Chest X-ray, AP view. Patient: 74 years old, sex M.
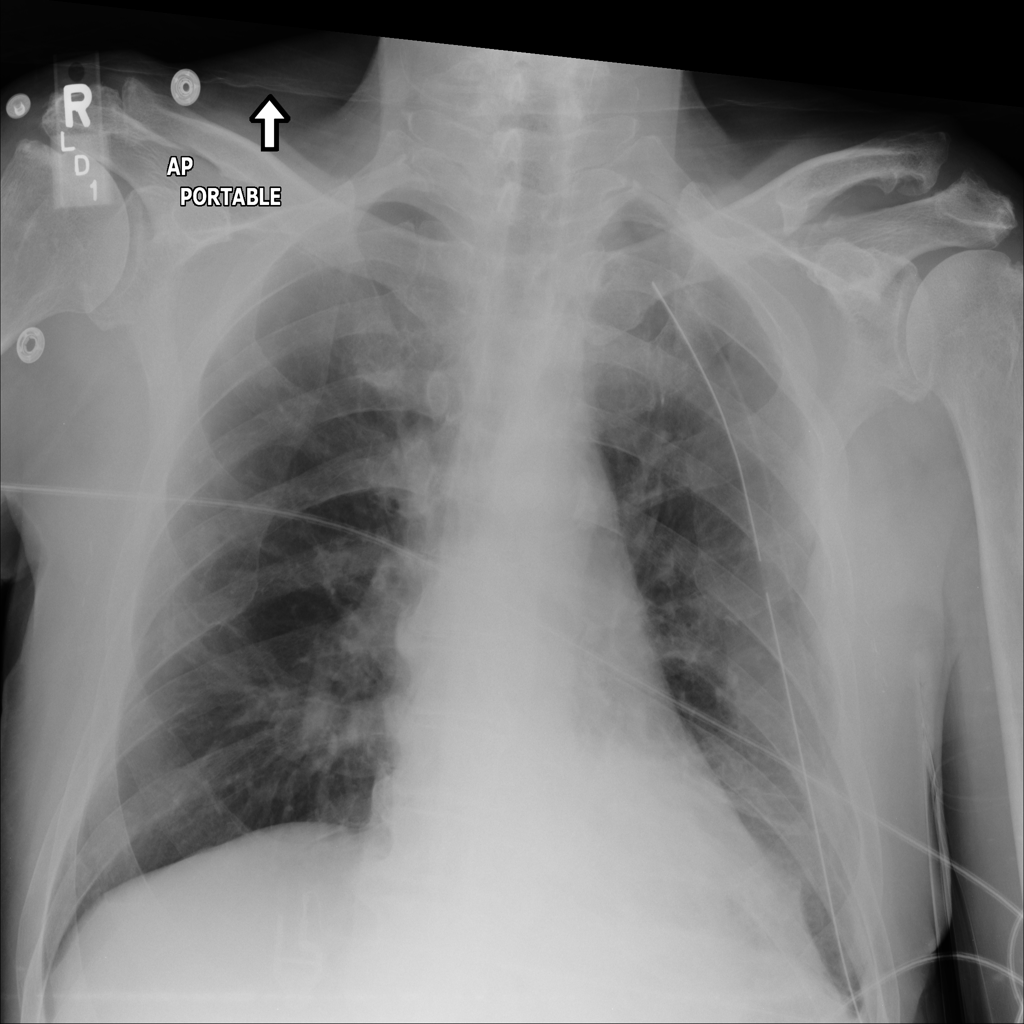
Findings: Consolidation, Effusion